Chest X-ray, PA view. Patient: 55 years old, sex M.
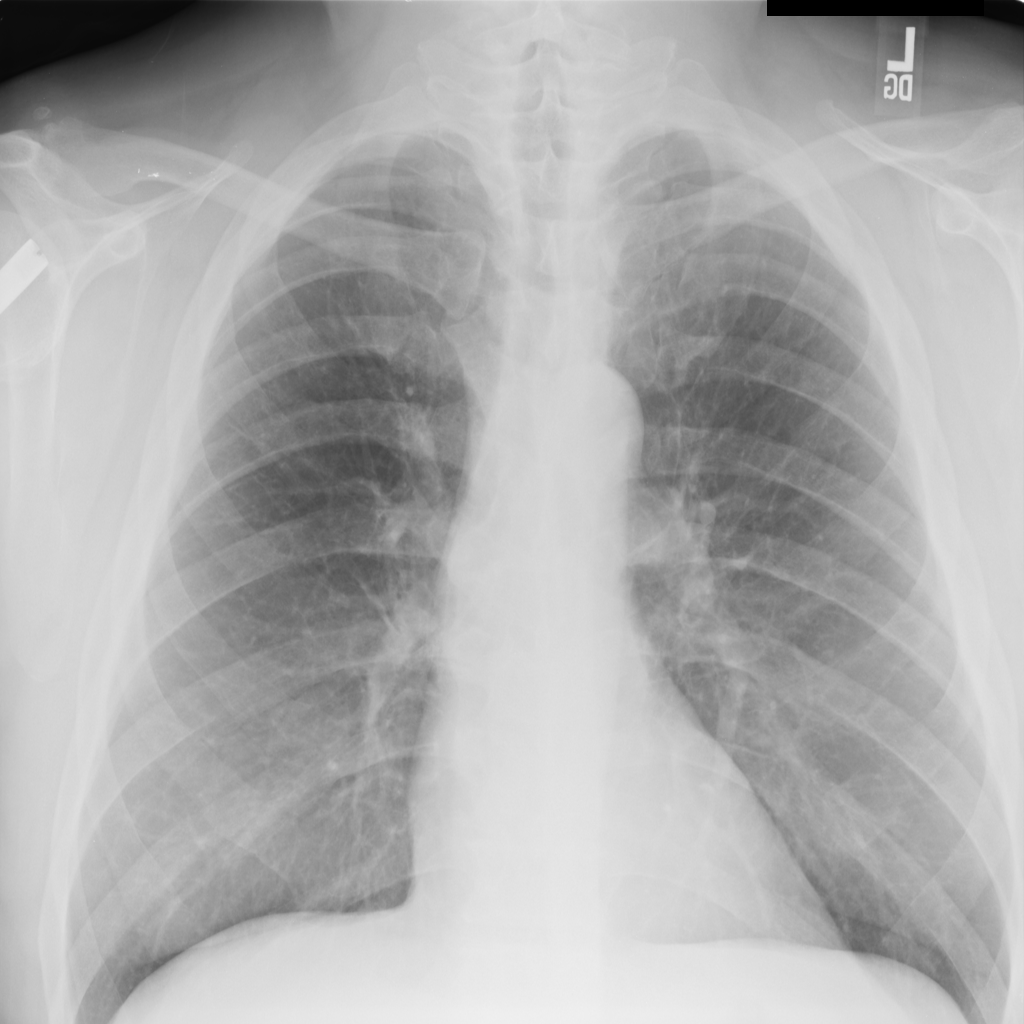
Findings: No Finding